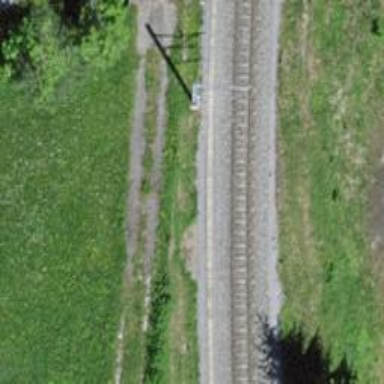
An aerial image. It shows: Narrow gauge railway with electrified contact lines.